Field crop: maize
Growth stage: 1
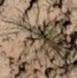
Species: lolium